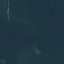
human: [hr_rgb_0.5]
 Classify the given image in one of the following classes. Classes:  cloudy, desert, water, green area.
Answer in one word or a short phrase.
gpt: green area